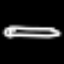
Label: pencil